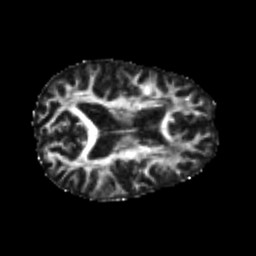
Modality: FA
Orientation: axial
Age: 24
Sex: male
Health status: healthy
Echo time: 0.074 s